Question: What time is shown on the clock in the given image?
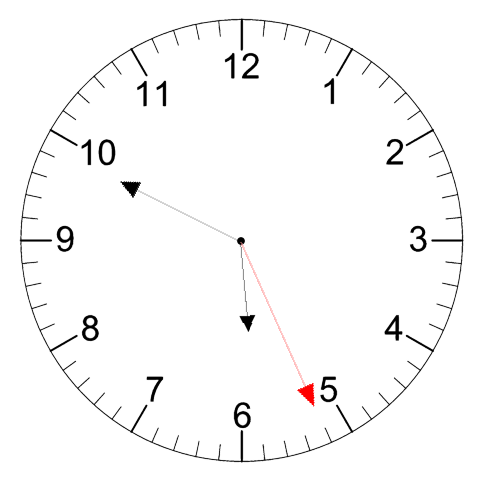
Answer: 05:49:26